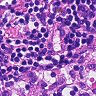
Metastatic tissue present: no